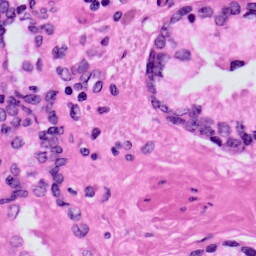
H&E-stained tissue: Prostate